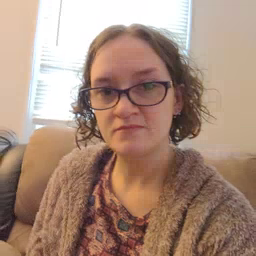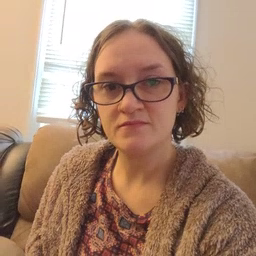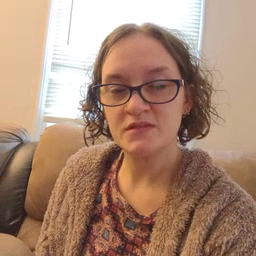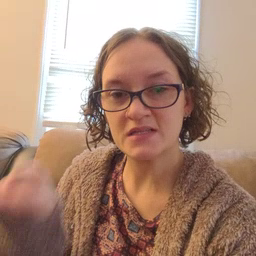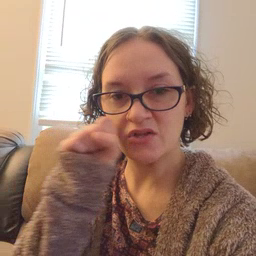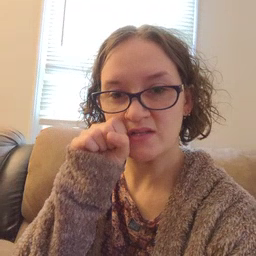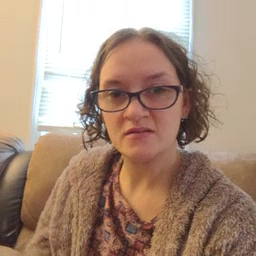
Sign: carrot